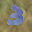
Label: 3